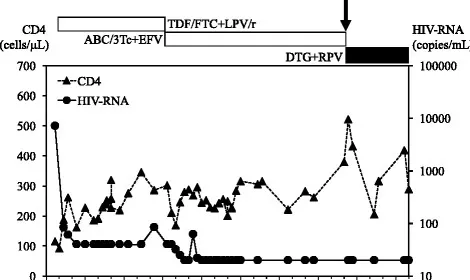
Plasma viral load and CD4 cell count follow-up from 2009 to 2016 in Case 2. Arrow indicates the time of switching to DTG/RPV dual therapy. X + 0 indicates the time of first administration of anti-retroviral drugs. Abbreviations: TDF/FTC, tenofovir/emtricitabine; ABC/3Tc, abacavir/lamivudine; RPV, rilpivirine; LPV/r, lopinavir/ritonavir; EFV, efavirenz; DTG, dolutegravir.
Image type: pathology (gram)